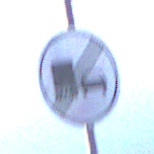
Verkehrszeichen: EndeUeberholverbotKraftfahrzeuge
Umgebung: Outdoor, Nature
Tageszeit: MorningAfternoon
Wetter: PartlyCloudy
Licht: Natural
Jahreszeit: NotSpecified
Kontrast: HighContrast